Question: Firstly, I have default value is custom that is input and I choose visa form my select box and then input box change the dropdown value it is ok for me.
But when I reselect the custom the box is still showing the drowpdown.
I want to show the input when I select the custom
HTML Code
'''
$('#row_container').on('click', '.product_type', function(){
var product_type = $(this).val();
if( product_type == 'custom') {
var option_input = $("<input type='text'/>") ;
$(this).closest('tr').find('.product_id').empty();
$(this).closest('tr').find('.product_id').append(option_input);
}
})
'''

HTML Code
'''
<tr>
<td><?= form_dropdown('product_type', array(
'custom' => 'Custom',
'tour_package' => 'Tour',
'visa' => 'Visa'
),'','class="product_type"'); ?>
</td>
<td class='product_name_id_td'><input type='text' class='product_name'/></td>
</tr>
'''
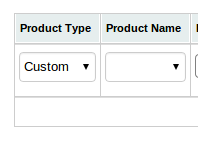
Answer: - '$(this).val()'- 'change''click'
Use this.
<URL>
'''
$('#row_container').on('change', '.product_type', function(e){
var product_type = $(this).val();
if( product_type === 'custom') {
var option_input = "<input type='text'/>" ;
$(this).closest('tr').find('.product_name_id_td').empty().append(option_input);
}
});
'''